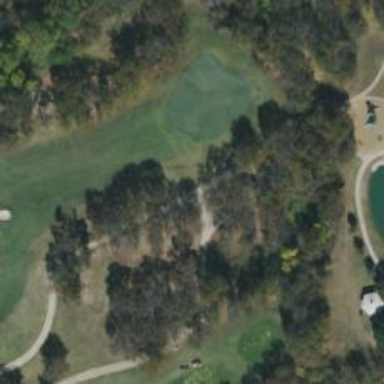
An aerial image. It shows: Service road used as golf cart path.